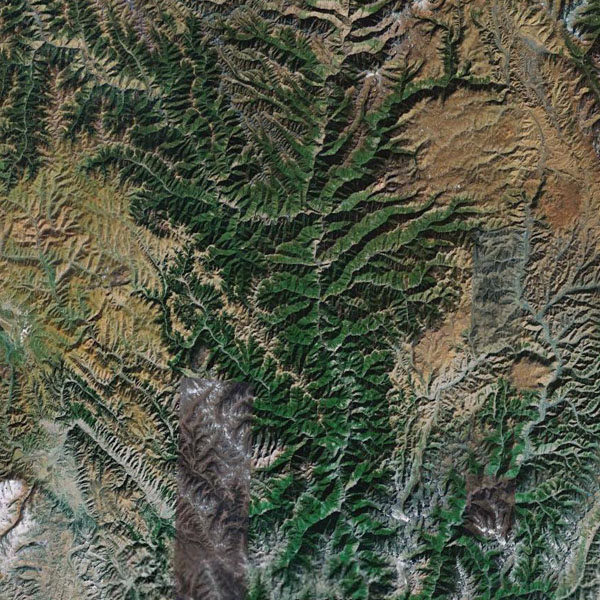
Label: Mountain